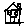
Label: house